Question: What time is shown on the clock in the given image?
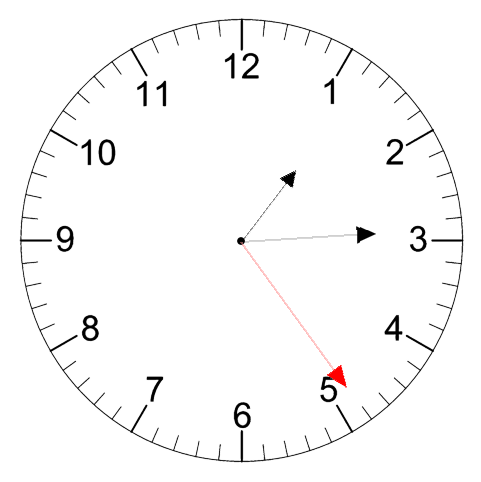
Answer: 01:14:24